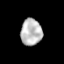
Tissue: prostate
Cell type: T cells
Senescence score: 0.3589
Nuclear area (px): 556
Mean DAPI intensity: 186.878